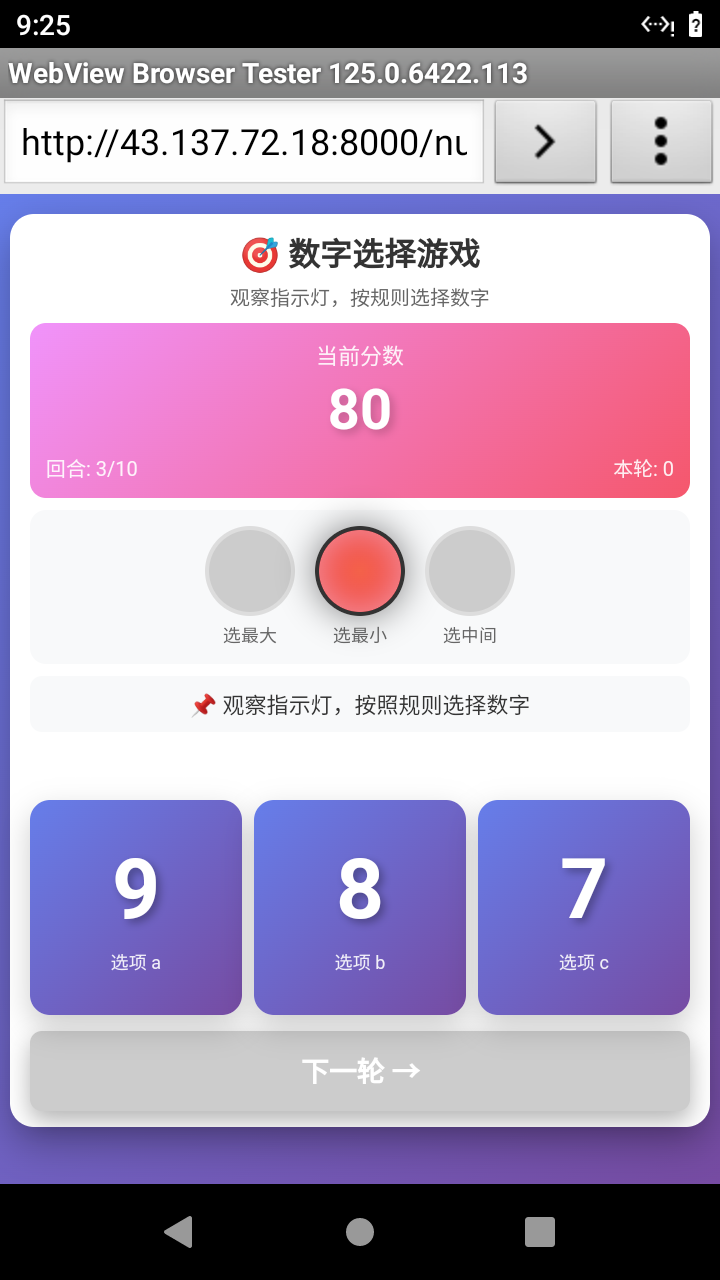

Select the correct number based on the traffic light color.
Answer: 2